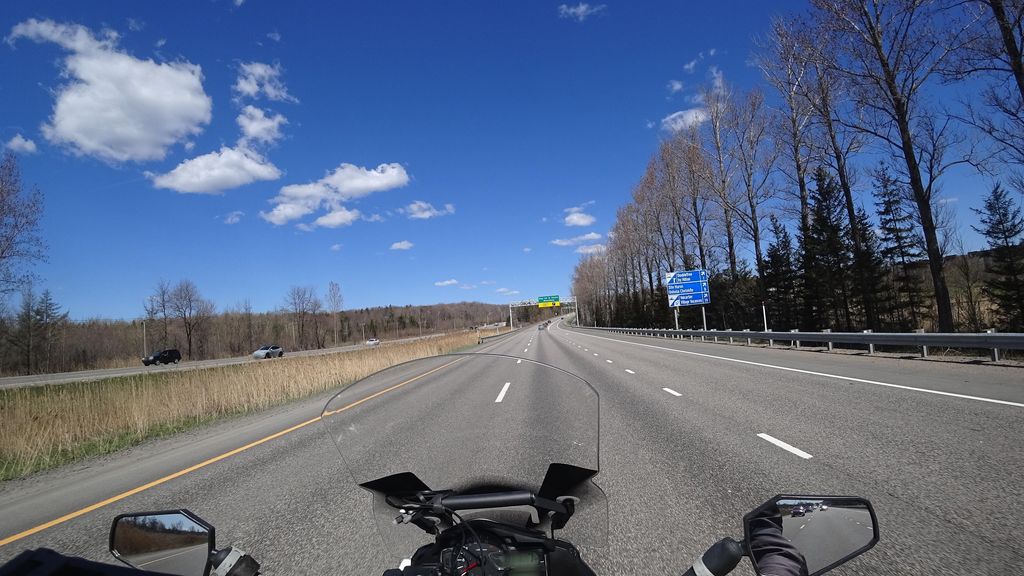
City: quebec_city